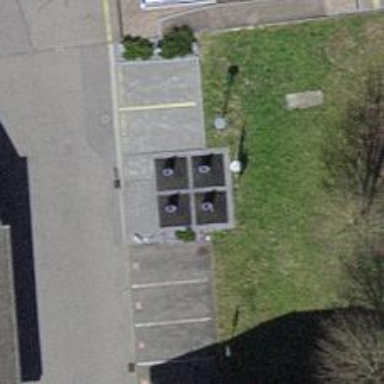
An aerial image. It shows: Recycling container in the area designated for recycling.